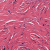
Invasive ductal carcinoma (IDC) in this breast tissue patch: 1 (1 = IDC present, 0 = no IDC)